Question: Hello everyone I am just few days experience to android, learning..
I am trying to make a app which uses themes, but facing a problem hope you could help me out.
This is my Layout
'''
<CheckedTextView xmlns:android="http://schemas.android.com/apk/res/android"
android:id="@android:id/text1"
android:layout_width="match_parent"
android:layout_height="wrap_content"
android:gravity="center_vertical"
android:checkMark="?android:attr/textCheckMark"
android:paddingStart="10dp"
android:paddingEnd="10dp"
style="?TextColor"
/>
'''
This is my style.xml
'''
<!-- GENERIC STYLES -->
<style name="App_text_color_white" parent="android:Theme">
<item name="android:textColor">@color/White</item>
</style>
<style name="App_text_color_black" parent="android:Theme">
<item name="android:textColor">@color/Black</item>
</style>
<!-- RED Theme Styles ####################################### -->
<style name="App_Bg_img_red" parent="android:Theme">
<item name="android:background">@drawable/red_abstract_background_blur</item>
</style>
<!-- RED Theme -->
<style name="NoteItTheme.RED">
<item name="pageBackgroundImage">@style/App_Bg_img_red</item>
<item name="TextColor">@style/App_text_color_black</item>
</style>
'''
Below is my attr.xml
'''
<resources>
<!-- View styles -->
<attr name="pageBackgroundImage" format="reference" />
<attr name="TextColor" format="reference" />
</resources>
'''
I am setting the theme in 'onCreate' method by using following code
'''
this.setTheme(R.style.NoteItTheme_RED);
'''
Now the problem is setting of background image is fine which means theme is working.
But I the TextColor is not changing its always white, with or without applying theme.
Any idea what is wrong in my code?
Thanks in advance
here is the screenshot
Sorry I forgot to mention:
the background image is set for the root RelativeLayout and the textcolor I want to set is for a ListView having Checked TextBox

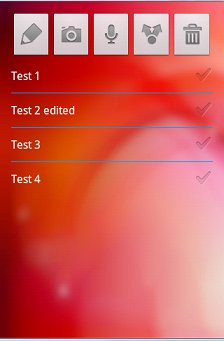
Answer: you should use
'''
<style name="image" parent="@android:style/Widget.ImageButton">
<item name="android:background">#000000 <!-use your selector for image buttons --></item>
</style>
'''
in style file for background imagebuttons and following code for textviews
'''
<style name="text" parent="@android:style/Widget.TextView" >
<item name="android:textColor"><!-use your textcolor --></item>
</style>
'''
edit
'''
<style name="NoteItTheme.RED">
<item name="pageBackgroundImage">@style/App_Bg_img_red</item>
<item name="TextColor">@style/App_text_color_black</item>
<item name="android:imageButtonStyle">@style/image</item>
<item name="android:textViewStyle">@style/text</item>
</style>
'''